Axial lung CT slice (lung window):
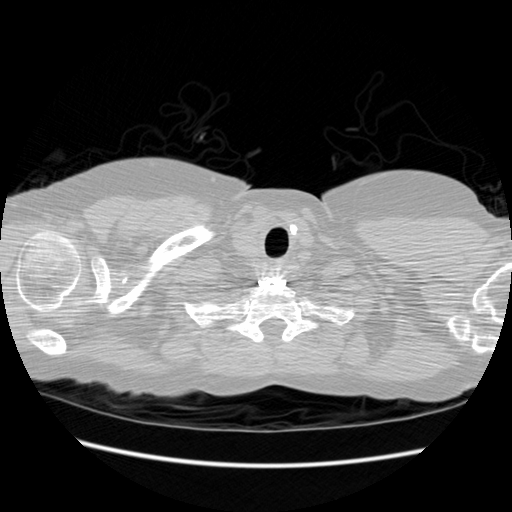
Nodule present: no